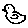
Label: bird